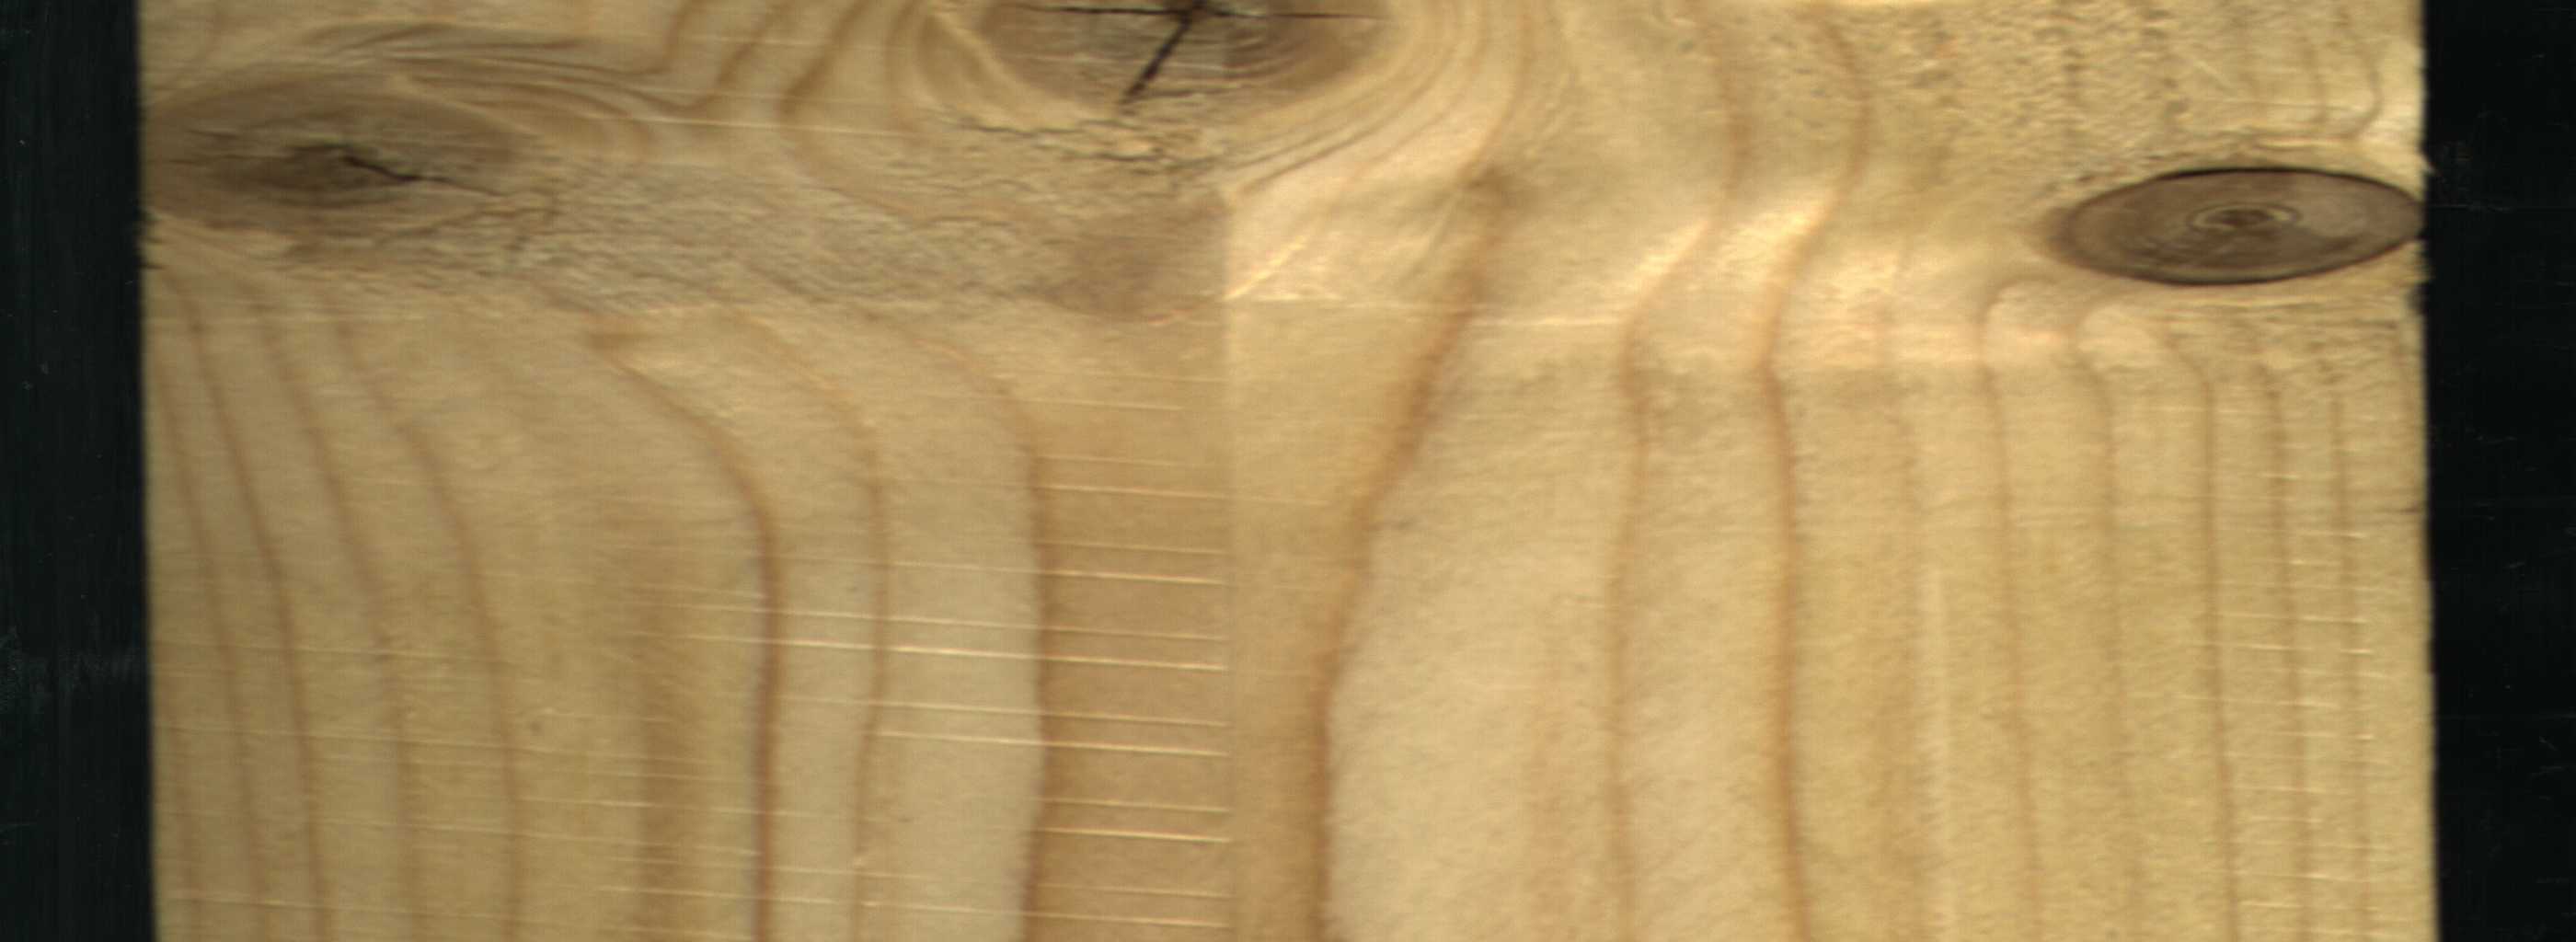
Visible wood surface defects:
knot_with_crack
knot_with_crack
Dead_Knot